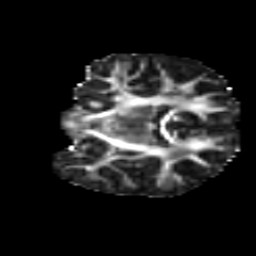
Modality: FA
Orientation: coronal
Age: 8
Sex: female
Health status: ill
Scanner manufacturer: ge
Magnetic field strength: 3 T
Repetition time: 6.752 s
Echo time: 0.079 s